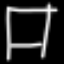
Label: square